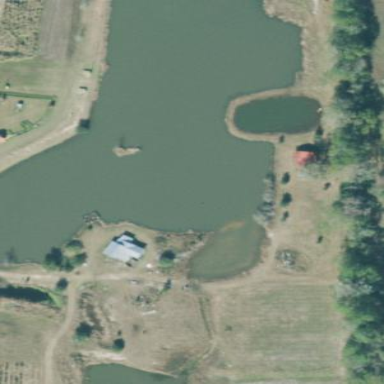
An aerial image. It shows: Serene pond surrounded by nature.